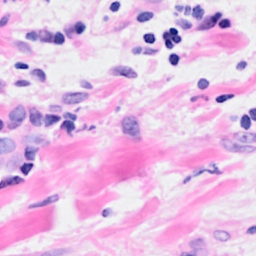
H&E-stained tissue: Breast